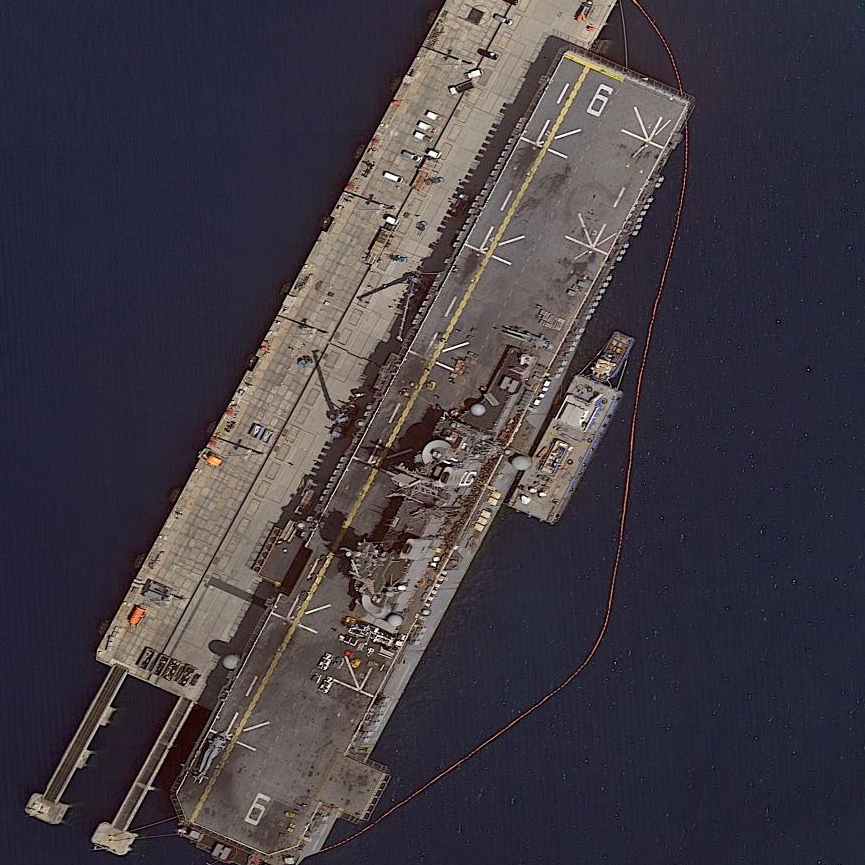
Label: Wasp-class_assault_ship